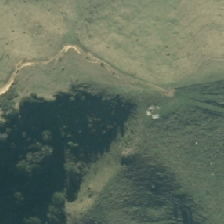
Land cover: indigenous_forest